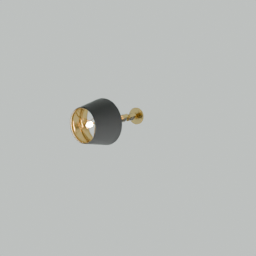
Label: lighting